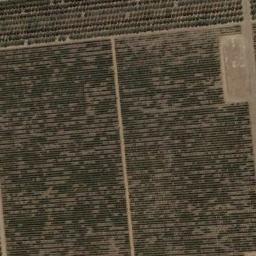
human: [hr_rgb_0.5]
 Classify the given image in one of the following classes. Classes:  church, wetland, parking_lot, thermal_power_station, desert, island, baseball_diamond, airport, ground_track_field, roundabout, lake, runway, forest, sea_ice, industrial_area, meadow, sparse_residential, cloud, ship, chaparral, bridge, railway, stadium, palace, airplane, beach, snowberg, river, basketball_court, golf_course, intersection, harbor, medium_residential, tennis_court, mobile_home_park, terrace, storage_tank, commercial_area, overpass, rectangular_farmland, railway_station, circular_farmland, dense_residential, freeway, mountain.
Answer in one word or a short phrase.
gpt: rectangular_farmland